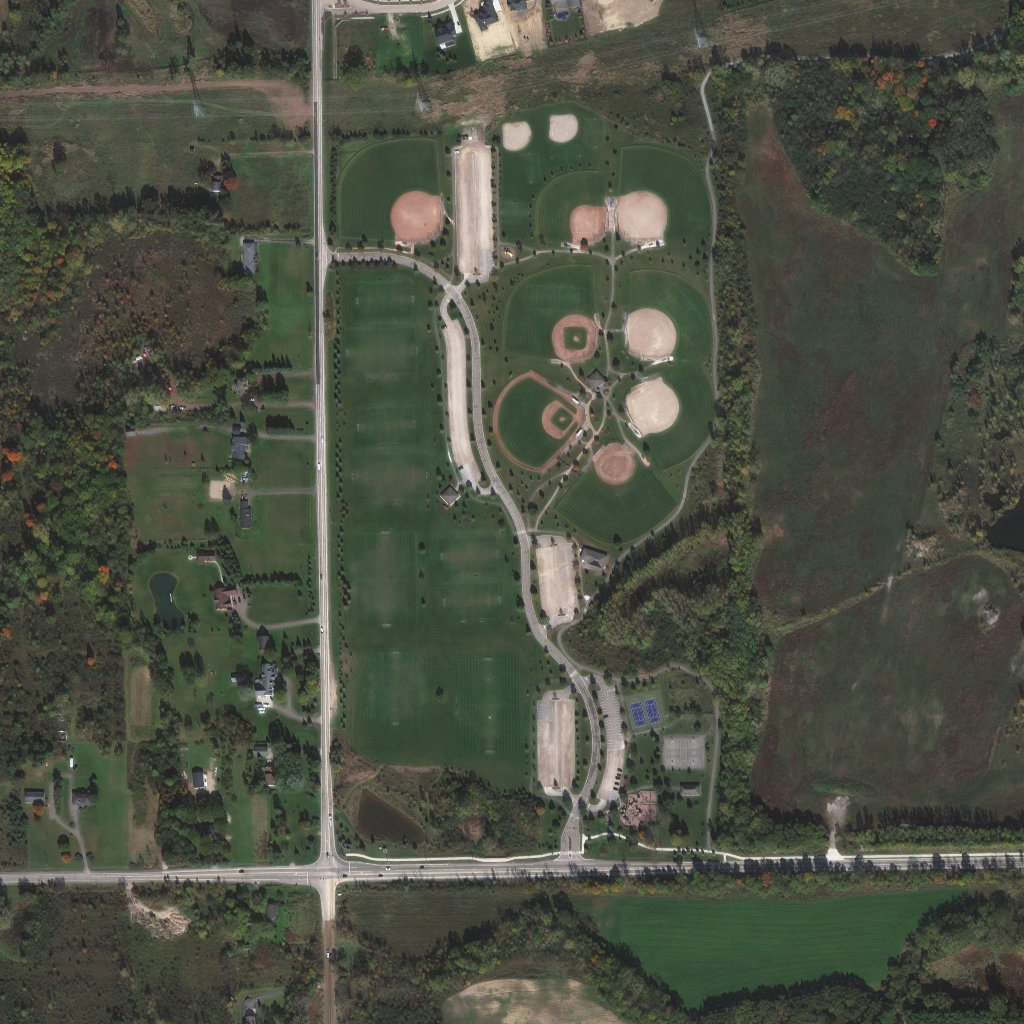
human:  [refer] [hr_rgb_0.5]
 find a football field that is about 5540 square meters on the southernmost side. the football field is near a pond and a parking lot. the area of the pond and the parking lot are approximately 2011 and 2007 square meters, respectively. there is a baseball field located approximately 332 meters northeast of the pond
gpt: <box>[[44, 64, 50, 73, 0]]</box>